Interaction volume radius: 10 \u00c5
Interaction volume height: 20 \u00c5
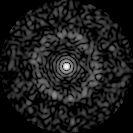
Disorder parameter: 0.8303